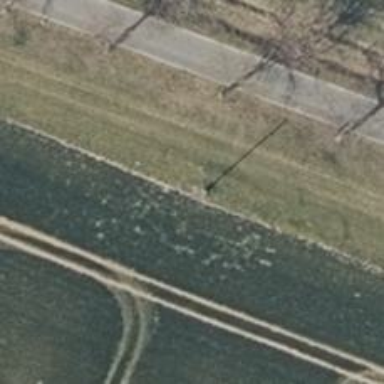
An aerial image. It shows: Minor power line with three cables.